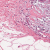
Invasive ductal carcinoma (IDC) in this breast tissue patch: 0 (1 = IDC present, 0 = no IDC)